Field crop: maize
Growth stage: 2
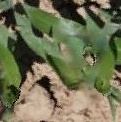
Species: maize